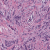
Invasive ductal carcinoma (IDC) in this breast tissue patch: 1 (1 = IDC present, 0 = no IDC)